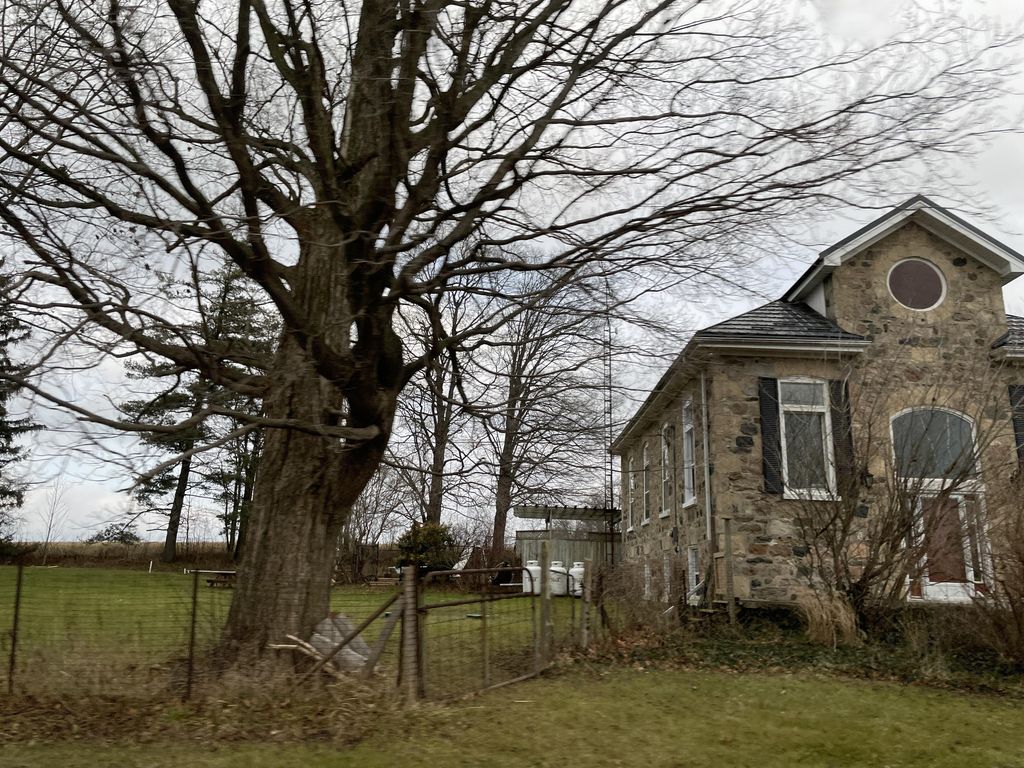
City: kitchener-waterloo